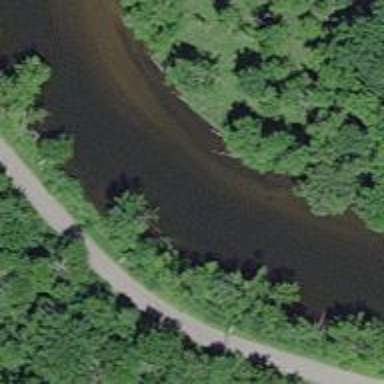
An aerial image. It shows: Beautiful river scene.